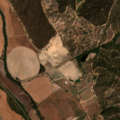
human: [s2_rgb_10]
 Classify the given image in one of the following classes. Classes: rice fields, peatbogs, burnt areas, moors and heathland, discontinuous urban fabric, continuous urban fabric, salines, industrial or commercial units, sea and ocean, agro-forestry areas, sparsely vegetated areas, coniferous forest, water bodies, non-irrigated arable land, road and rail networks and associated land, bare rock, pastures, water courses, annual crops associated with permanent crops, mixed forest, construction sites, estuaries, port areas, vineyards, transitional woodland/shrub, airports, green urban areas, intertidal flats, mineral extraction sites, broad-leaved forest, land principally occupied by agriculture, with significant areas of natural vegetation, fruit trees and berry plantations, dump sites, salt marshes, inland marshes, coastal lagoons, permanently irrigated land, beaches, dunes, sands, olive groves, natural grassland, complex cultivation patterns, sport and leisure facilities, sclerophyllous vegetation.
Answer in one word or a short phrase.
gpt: permanently irrigated land, complex cultivation patterns, land principally occupied by agriculture, with significant areas of natural vegetation, broad-leaved forest, mixed forest